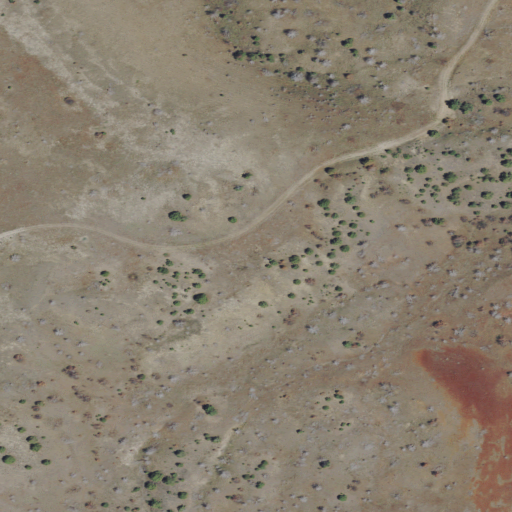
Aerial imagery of plain(s) in Oregon named Juniper Flat containing only grassland